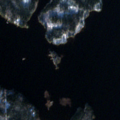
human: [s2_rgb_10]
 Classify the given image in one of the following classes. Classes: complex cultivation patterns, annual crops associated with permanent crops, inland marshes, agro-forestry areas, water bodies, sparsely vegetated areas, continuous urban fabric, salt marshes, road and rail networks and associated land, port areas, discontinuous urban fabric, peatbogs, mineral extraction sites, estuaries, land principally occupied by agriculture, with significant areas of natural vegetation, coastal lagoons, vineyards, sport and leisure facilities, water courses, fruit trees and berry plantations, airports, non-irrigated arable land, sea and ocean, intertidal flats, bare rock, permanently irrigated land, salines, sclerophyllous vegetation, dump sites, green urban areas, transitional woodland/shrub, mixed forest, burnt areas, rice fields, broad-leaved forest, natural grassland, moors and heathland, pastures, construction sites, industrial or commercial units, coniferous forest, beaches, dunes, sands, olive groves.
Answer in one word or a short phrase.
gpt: non-irrigated arable land, coniferous forest, mixed forest, water bodies